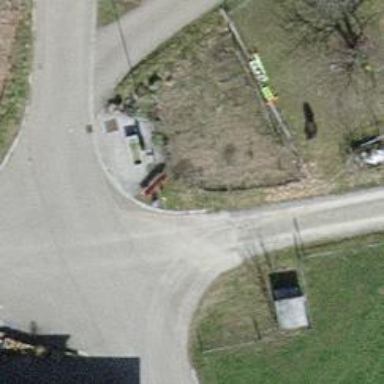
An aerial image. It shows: Guidepost with information.